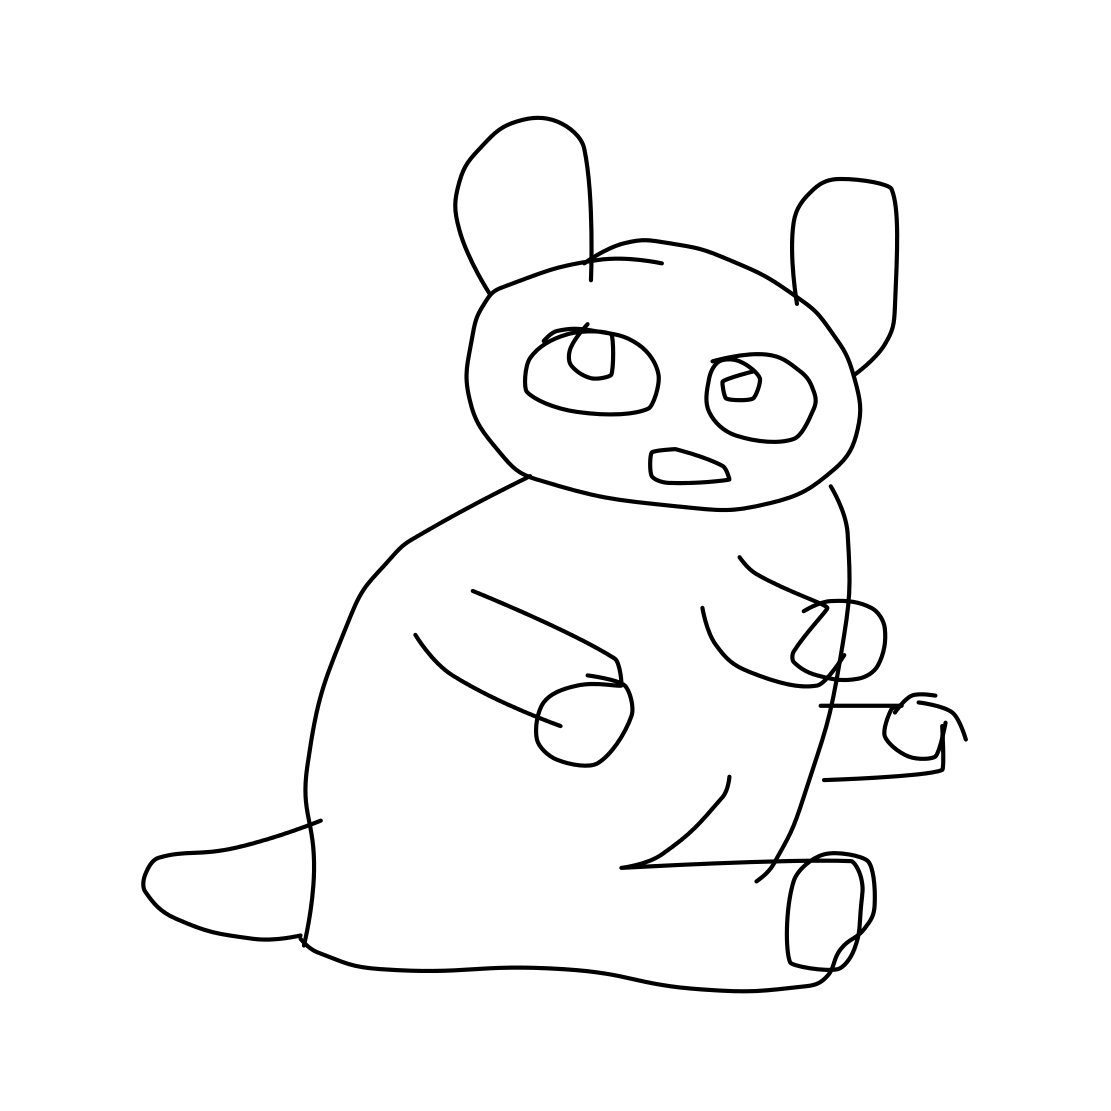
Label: panda